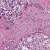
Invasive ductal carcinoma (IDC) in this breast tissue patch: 1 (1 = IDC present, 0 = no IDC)